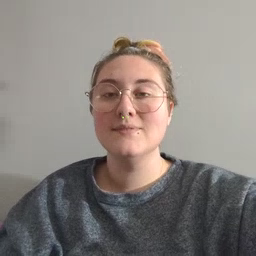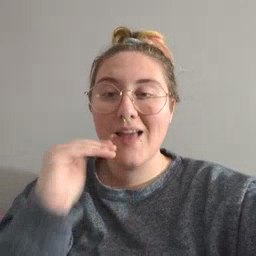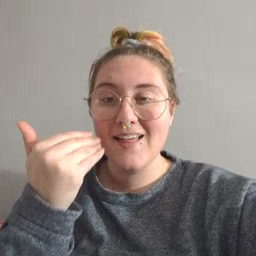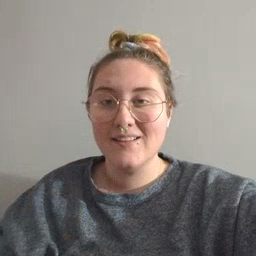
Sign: smile